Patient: sex M, age 29
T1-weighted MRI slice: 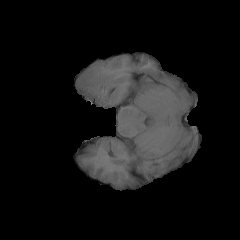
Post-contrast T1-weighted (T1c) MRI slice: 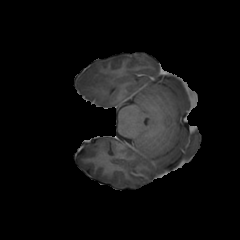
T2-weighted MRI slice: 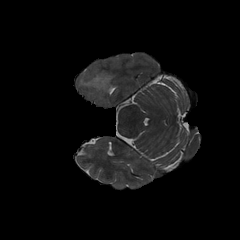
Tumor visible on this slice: yes
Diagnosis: Glioblastoma, IDH-wildtype
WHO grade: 4